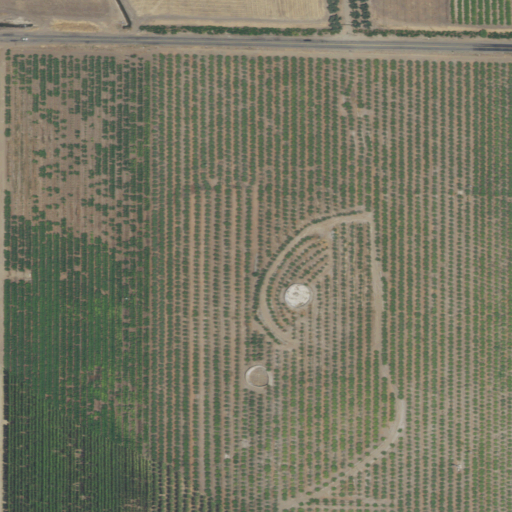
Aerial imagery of mountain in California named Barris Hill containing cultivated crops, low intensity development, and open development